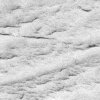
Atmospheric dust classification: not_dusty